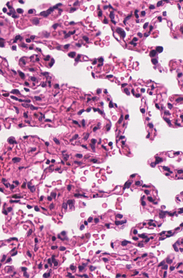
Tumor epithelial tissue: no
Tumor-associated stroma tissue: no
Normal tissue: yes